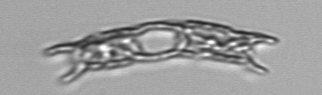
Label: Eucampia